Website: crate-barrel
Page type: receipt
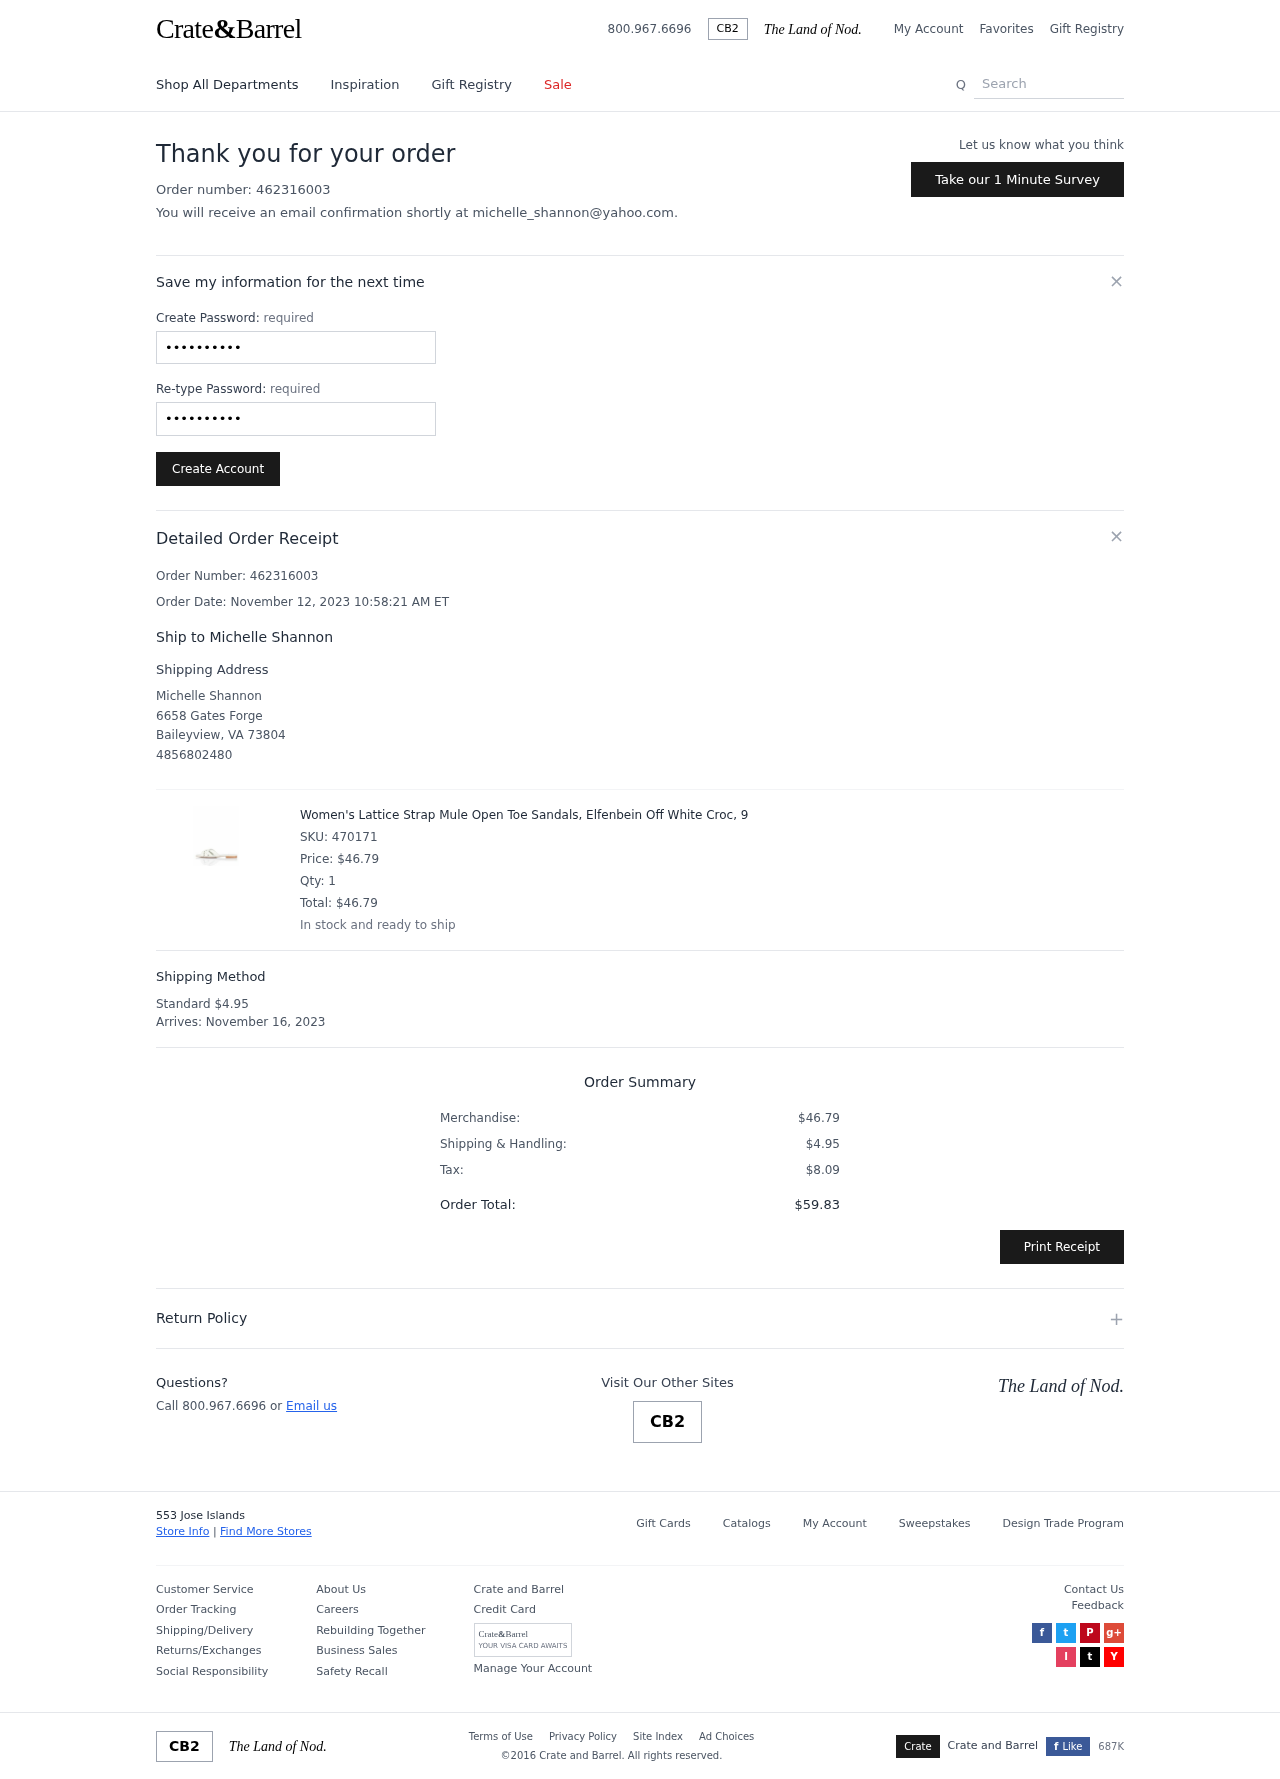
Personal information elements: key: PII_CITY
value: Baileyview
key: PII_EMAIL
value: michelle_shannon@yahoo.com
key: PII_FULLNAME
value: Michelle Shannon
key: PII_FULLNAME
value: Ship to Michelle Shannon
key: PII_PHONE
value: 4856802480
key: PII_POSTCODE
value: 73804
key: PII_STATE_ABBR
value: VA
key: PII_STREET
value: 6658 Gates Forge
Product elements: key: PRODUCT1_NAME
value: Women's Lattice Strap Mule Open Toe Sandals, Elfenbein Off White Croc, 9
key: PRODUCT1_PRICE
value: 46.79
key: PRODUCT1_QUANTITY
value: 1
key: PRODUCT1_SKU
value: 470171
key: PRODUCT1_TOTAL
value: $46.79
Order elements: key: ORDER_ID
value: Order Number: 462316003
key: ORDER_ID
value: Order number: 462316003
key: ORDER_DATE
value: Order Date: November 12, 2023 10:58:21 AM ET
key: ORDER_SHIPPING_COST
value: $4.95
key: ORDER_DELIVERY_DATE
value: November 16, 2023
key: ORDER_SUBTOTAL
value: $46.79
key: ORDER_TAX
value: $8.09
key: ORDER_TOTAL
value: $59.83
Search elements: key: HEADER_SEARCH
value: Search